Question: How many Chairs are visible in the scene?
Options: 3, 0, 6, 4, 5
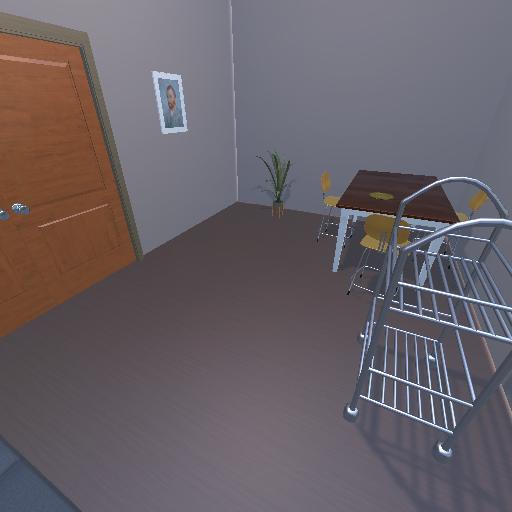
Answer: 3